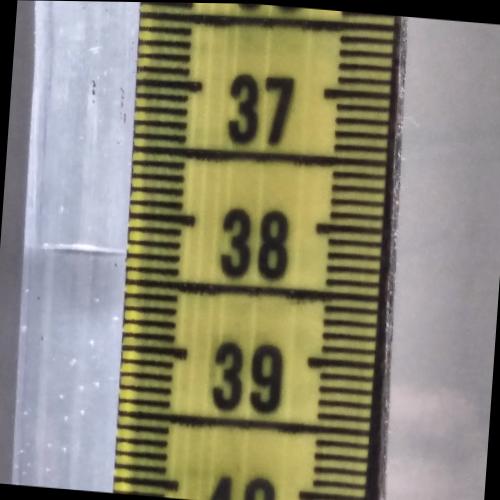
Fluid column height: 38.3 cm